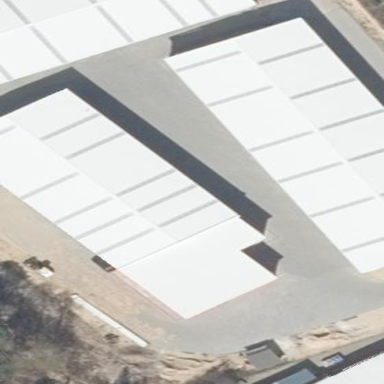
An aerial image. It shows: Industrial building.